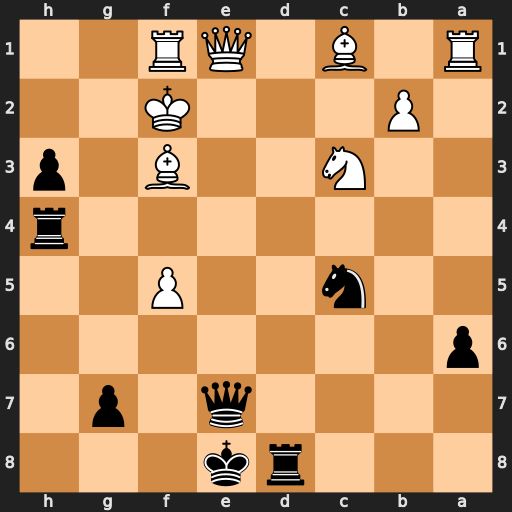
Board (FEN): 3rk3/4q1p1/p7/2n2P2/7r/2N2B1p/1P3K2/R1B1QR2
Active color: b
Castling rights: -
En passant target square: -
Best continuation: Nd3+ Kg3 Nxe1